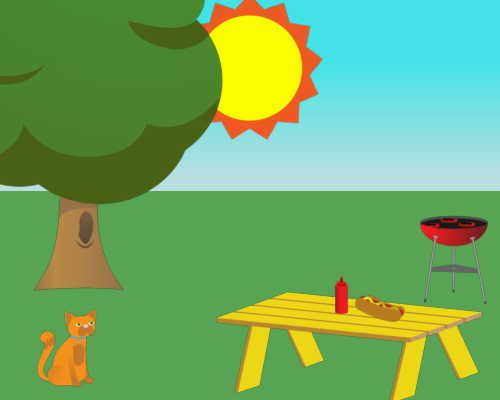
big sun center skies big fluffy tree far left covers a little sun a tree half cut pine just under skyline yellow bench bottom right with hot dog then ketchup above bench  grill far right cat under tree facing right